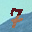
Label: 7